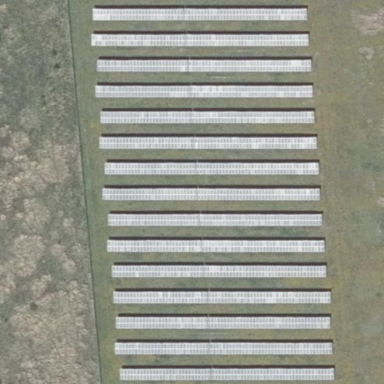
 consisting of solar photovoltaic panels."